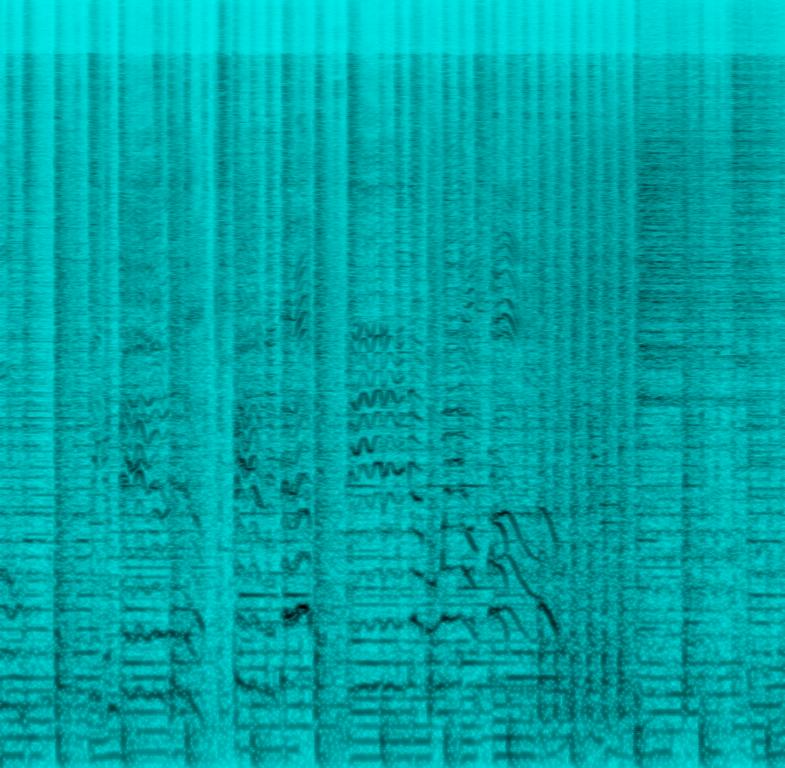
This pop rock song features a male voice singing the main melody. A backing male voice sings the last part of the line in harmony. This is accompanied by a piano playing staccato chords. There is a momentary silence of instruments except the percussion after the chords are struck. An acoustic guitar plays chords in the background. A bass guitar plays the root notes of the chords. The percussion plays a simple beat in common time and finishes the bar with a roll. Then the drum plays with the beat with an open hi-hat. The mood of this song is happy. This song can be played in a coming of age movie.